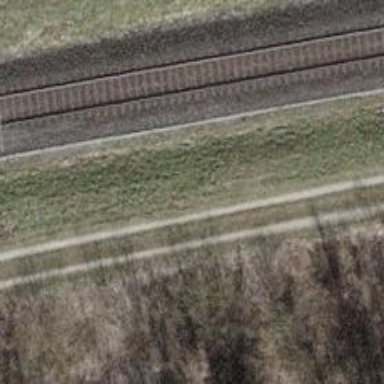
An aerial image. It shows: Track with grade 2 tracktype.